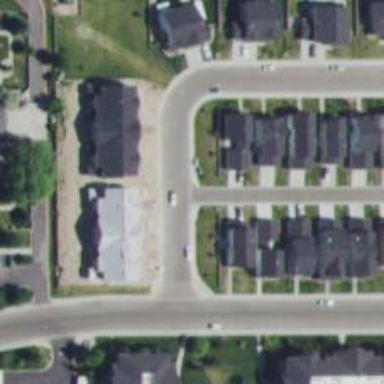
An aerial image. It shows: Alley classified as service road.